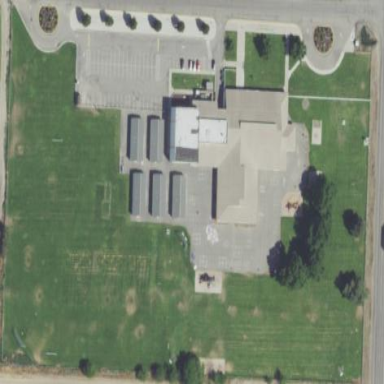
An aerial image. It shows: School.